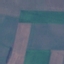
Land use / land cover: AnnualCrop